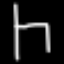
Label: chair